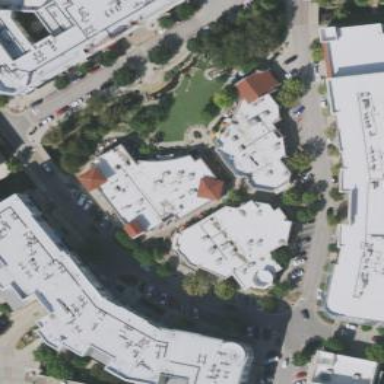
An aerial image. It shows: Flat-roofed retail building.